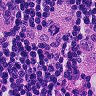
Metastatic tissue present: yes